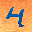
Label: 4